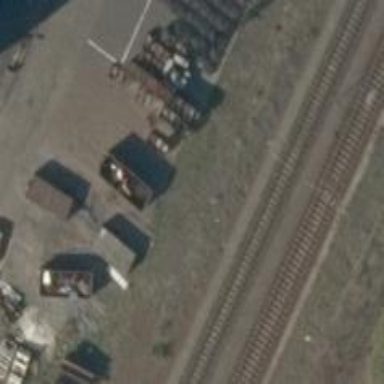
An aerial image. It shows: Abandoned railway yard.